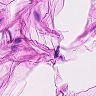
Metastatic tissue present: no